Field crop: maize
Growth stage: 2
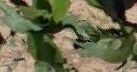
Species: maize